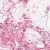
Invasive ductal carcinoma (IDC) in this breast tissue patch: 0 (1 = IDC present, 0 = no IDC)